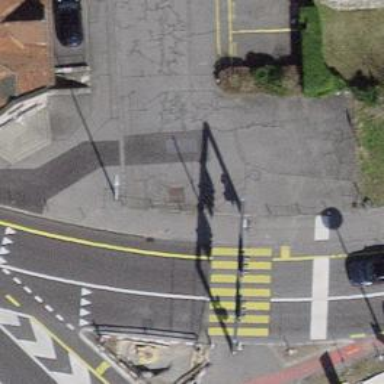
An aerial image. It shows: Cycle barrier.